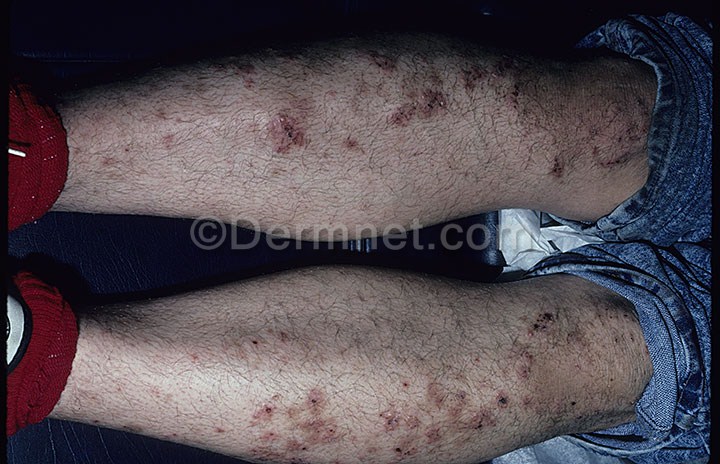
Disease: Bullous Disease Photos